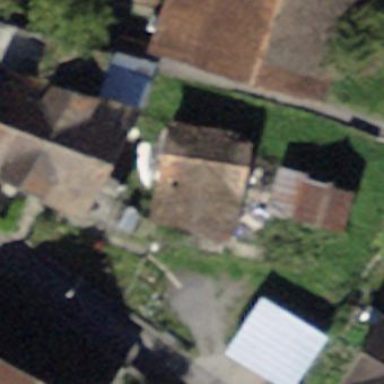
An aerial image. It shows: Shed building.